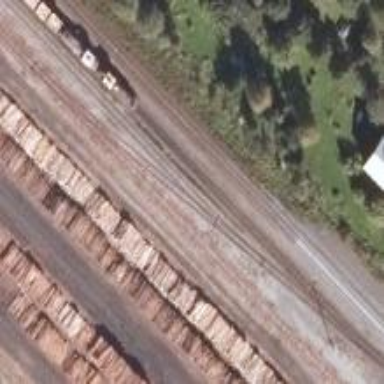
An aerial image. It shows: Wedge used for railway derailment.